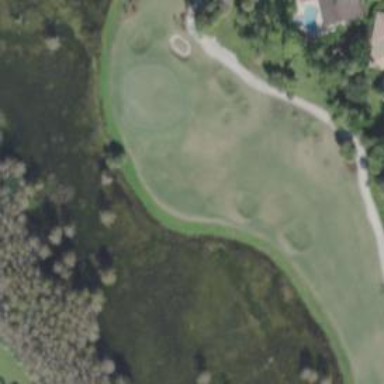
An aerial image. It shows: The outer area of golf course.